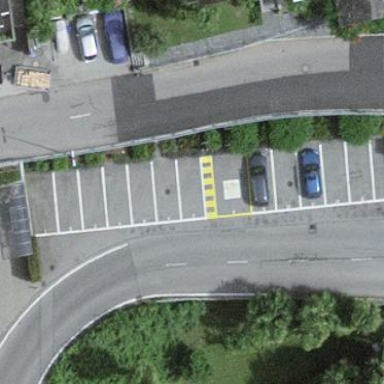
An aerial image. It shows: Parking lane for vehicles.